Question: I have this simple hidden form whose purpose is to redirect the response to a new window on a button click. It works perfect in Internet Explorer 9 and chrome but gives me a warning message in when is on.
> Form was unable to be submitted. The most likely cause for this is an invalid value in an upload field.
while I am no where trying to upload any files.
'''
dojo.provide("amk.geo.DomainCore.forms.SearchForm");
amk.geo.DomainCore.forms.SearchForm = function() {
/**
* Resource bundle.
* @type Object
*/
this.bundle = amk.geo.tools.bundles.Application;
this.formID = null;
this.controller = null;
this.resBundle = amk.geo.app.framework.controller.AppController.getResourceBundle("amk.geo.DomainCore.Resources");
this.initWidget = function() {
this.Super("initWidget", arguments);
this.formID = "SearchForm";
var params = [
{type: "hidden", name: "EMAIL_ID" },
{type: "hidden", name: "PORTAL_PSSWD"},
{type: "hidden", name: "PROJECT_ID"},
{type: "hidden", name: "fsquery"},
{type: "hidden", name: "PRODUCT_VER"},
{type: "hidden", name: "PRODUCT_NAME"},
{type: "hidden", name: "ORIGIN"}
];
this.setItems(params);
this.action = "https://xxxx.com/default.asp";
this.method = "POST";
this.target = "_blank";
this.canSubmit = true;
};
this.onLoad = function(){
this.submit();
}
}
// define class
isc.ClassFactory.definePackageClass(
"amk.geo.DomainCore.forms.SearchForm", // class name
isc.DynamicForm // superclass
);
'''
How can I get rid of this warning message? (If I add an exception to the popup blocker, it redirects without any warning message)

Please help. Thankyou
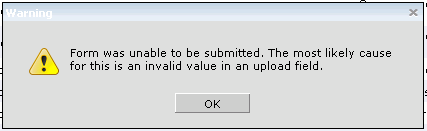
Answer: I got a solution to my problem by adding the below lines after 'onLoad' function
'''
// Override DynamicForm formSubmitFailed function to disable warning alert in Firefox v11 when popups are blocked
this.formSubmitFailed = function(){}
'''
You can even check <URL> document for more information.